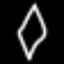
Label: diamond